七年级 · 解析几何
如图, $M 、 N 、 P 、 R$ 分别是数轴上四个整数所对应的点, 其中有一点是原点, 且 $M N=N P=$ $P R=1$, 数 $a$ 对应的点在 $M$ 与 $N$ 之间, 数 $b$ 对应的点在 $P$ 与 $R$ 之间. 若 $|a|+|b|=3$, 则原点可能是 $(\quad)$

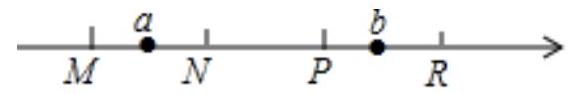
A. $M 、 R$
B. $N 、 P$
C. $M 、 N$
D. $P 、 R$
答案: A
解析:

【分析】

主要考查了数轴的定义和绝对值的意义. 解此类题的关键是: 先利用条件判断出绝对值符号里代数式的正负, 再根据绝对值的性质把绝对值符号去掉, 把式子化简后根据整点的特点求解. 先利用数轴特点确定 $a, b$ 的关系从而求出 $a, b$ 的值, 确定原点.

【解答】

解: 因为 $M N=N P=P R=1$,

所以 $|M N|=|N P|=|P R|=1$,

所以 $|M R|=3$;

(1) 当原点在 $N$ 或 $P$ 点时, $|a|+|b|<3$, 又因为 $|a|+|b|=3$, 所以, 原点不可能在 $N$ 或 $P$ 点;

(2) 当原点在 $M 、 R$ 时且 $|M a|=|b R|$ 时, $|a|+|b|=3$;

综上所述, 此原点应是在 $M$ 或 $R$ 点.

故选 $A$.